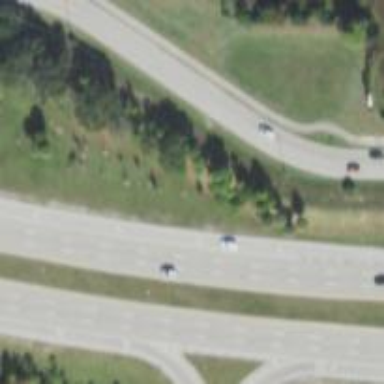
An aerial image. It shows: Trunk link highway.